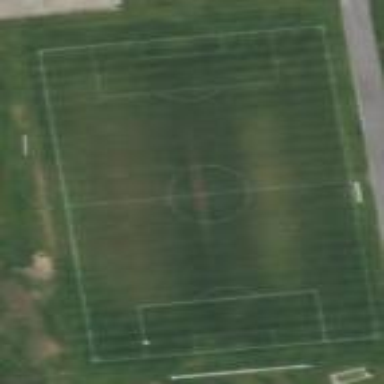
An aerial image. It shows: Soccer pitch for leisure land activities.